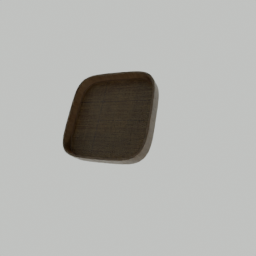
Label: tools